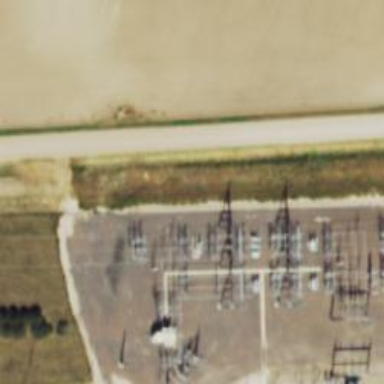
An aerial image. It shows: Switch used for power control.